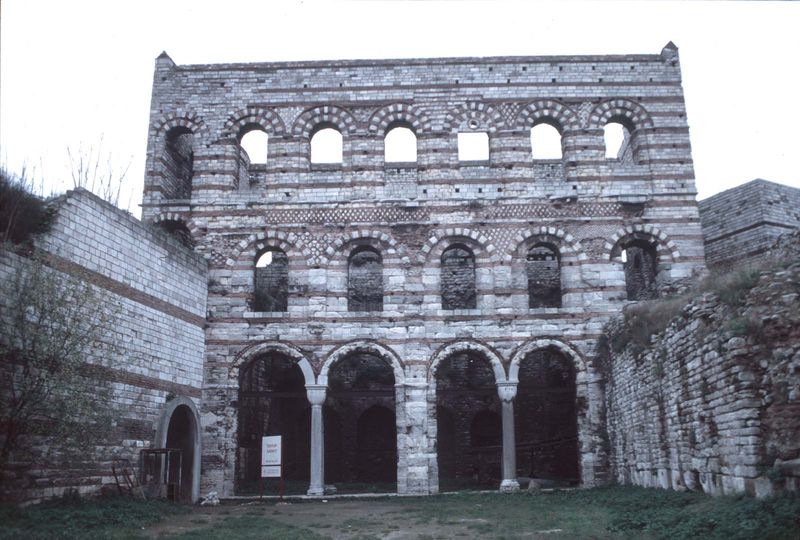
Titel: Porphyrogennetos-Palast
Standort: Istanbul (EU - Türkei)
Schlagwörter: himmel, fenster, licht, säule, säulen, gras, muster, ornament, architektur, steine, busch, bogen, mauer, platz, rundbogen, tafel, grass, foto, fotografie, bögen, fugen, schild, ruine, mauerwerk, moos, gemäuer, rundbögen, etagen, basis, kraut, kapitel, dreigeschossig, wall, bogenfenster, arch, stiene, bow, ruin, building, plants, column, windows, sign, wprfelkapitel, würfelkapitel, ronamient, remains